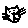
Label: cat